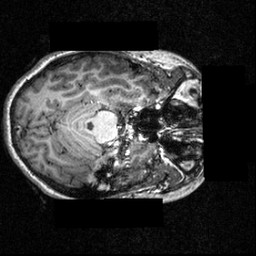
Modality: T1w
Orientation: axial
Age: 28
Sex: female
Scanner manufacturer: siemens
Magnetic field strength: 3.951 T
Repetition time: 1.5 s
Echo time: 0.00335 s